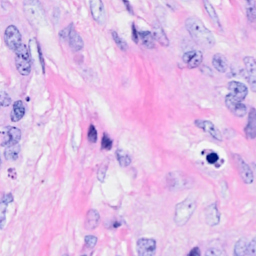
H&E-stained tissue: Breast